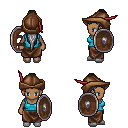
a pixel art fantasy rpg character, female body template, human, dark skin, teal pirate shirt, robe skirt, gray extra-long topknot hairstyle, leather cap, bracelets, white slippers, shield, four views (front, back, left, right), 2x2 character sprite sheet, small pixel art, hard edges, no anti-aliasing